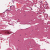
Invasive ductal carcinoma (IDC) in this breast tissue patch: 0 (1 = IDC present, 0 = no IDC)